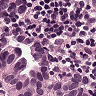
Metastatic tissue present: yes